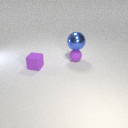
small purple rubber sphere to the right of small purple rubber cube